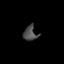
Tissue: lung
Cell type: Epithelial cells
Senescence score: 0.1471
Nuclear area (px): 192
Mean DAPI intensity: 75.5625